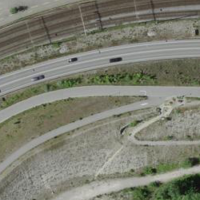
EUNIS habitat code: 56
Species observed at this site:
Echium vulgare
Clematis vitalba